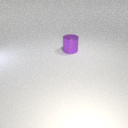
large purple metal cylinder